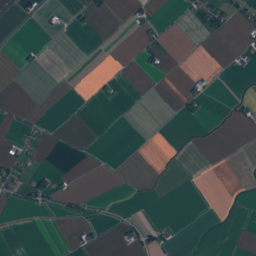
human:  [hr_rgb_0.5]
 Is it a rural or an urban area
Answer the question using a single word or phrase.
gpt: rural

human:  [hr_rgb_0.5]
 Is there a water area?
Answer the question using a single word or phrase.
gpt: yes

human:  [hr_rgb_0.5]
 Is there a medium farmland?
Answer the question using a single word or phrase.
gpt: no

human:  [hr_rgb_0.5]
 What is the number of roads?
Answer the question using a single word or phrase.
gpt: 69

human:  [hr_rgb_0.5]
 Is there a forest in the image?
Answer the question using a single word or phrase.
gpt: yes

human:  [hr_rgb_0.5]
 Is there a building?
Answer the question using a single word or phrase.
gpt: yes

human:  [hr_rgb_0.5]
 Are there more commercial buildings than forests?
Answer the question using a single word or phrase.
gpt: no

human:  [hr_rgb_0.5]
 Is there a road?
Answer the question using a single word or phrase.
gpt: yes

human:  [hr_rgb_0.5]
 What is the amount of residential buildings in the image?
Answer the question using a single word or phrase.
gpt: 287

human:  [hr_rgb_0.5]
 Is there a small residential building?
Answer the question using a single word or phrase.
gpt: yes

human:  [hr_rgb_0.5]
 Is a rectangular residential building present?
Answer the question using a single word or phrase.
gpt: yes

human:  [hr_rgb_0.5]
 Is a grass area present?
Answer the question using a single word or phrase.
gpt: yes

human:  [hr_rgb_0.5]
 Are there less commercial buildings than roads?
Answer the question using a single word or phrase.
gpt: yes

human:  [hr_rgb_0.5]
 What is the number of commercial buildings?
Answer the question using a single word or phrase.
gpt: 2

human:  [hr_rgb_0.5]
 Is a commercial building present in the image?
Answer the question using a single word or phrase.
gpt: yes

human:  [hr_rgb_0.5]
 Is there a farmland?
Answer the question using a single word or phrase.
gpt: yes

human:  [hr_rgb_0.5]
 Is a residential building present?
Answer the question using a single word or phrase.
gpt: yes

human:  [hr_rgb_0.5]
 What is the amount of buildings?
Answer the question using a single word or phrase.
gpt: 290

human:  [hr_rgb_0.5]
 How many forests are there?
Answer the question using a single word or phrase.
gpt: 20

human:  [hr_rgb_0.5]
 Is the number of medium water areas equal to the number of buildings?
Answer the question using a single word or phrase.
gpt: no

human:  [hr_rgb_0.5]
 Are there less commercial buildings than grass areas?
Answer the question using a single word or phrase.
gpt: yes

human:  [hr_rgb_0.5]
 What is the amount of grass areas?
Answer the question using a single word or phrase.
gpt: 46

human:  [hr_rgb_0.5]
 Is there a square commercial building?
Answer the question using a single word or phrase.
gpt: no

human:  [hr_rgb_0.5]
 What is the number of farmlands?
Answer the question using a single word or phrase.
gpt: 72

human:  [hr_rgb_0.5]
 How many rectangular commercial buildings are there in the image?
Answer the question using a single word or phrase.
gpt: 2

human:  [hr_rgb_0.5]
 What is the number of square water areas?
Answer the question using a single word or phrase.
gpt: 1

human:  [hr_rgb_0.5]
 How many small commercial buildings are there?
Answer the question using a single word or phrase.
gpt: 2

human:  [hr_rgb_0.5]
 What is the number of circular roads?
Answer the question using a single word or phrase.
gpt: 0

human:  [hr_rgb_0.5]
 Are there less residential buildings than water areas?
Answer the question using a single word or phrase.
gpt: no

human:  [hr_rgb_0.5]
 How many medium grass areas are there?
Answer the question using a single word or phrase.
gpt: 10

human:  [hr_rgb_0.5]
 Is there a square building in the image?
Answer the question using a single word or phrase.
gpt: yes

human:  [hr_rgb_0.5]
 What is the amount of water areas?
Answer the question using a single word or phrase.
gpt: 13

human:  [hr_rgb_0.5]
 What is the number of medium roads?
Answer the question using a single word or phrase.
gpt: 0

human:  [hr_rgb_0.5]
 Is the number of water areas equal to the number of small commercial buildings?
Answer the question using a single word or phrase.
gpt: no

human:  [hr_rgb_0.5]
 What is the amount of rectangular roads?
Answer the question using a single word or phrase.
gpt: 0

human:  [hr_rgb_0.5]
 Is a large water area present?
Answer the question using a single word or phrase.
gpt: yes

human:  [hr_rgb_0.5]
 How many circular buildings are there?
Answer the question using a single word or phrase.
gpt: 1

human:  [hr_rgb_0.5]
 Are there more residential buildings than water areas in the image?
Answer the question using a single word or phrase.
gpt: yes

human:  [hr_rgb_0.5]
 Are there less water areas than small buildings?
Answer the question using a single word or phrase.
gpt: yes

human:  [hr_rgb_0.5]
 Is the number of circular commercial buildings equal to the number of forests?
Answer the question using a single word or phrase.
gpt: no

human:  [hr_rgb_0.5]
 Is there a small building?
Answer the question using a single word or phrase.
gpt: yes

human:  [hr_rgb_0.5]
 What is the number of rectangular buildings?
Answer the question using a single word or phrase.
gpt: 160

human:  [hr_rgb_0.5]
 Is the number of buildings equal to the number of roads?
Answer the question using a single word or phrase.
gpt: no

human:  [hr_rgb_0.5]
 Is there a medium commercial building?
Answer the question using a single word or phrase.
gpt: no

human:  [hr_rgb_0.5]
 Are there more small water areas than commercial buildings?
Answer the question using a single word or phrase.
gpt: yes

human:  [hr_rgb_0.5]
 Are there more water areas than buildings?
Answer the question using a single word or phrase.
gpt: no

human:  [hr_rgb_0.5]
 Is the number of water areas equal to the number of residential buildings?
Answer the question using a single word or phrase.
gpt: no

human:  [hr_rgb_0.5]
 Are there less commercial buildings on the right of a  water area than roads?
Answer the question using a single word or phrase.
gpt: yes

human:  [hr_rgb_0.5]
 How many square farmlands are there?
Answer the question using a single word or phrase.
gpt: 0

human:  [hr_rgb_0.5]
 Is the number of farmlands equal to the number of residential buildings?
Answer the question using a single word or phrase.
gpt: no

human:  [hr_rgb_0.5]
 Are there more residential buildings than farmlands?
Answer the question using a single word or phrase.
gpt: yes

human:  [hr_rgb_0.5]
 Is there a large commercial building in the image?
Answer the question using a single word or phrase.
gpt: no

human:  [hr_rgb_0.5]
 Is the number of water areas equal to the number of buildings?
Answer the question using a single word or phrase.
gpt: no

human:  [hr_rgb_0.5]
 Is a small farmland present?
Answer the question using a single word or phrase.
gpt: yes

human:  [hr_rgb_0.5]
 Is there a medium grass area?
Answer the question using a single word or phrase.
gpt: yes

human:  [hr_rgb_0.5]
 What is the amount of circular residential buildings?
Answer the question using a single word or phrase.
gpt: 1

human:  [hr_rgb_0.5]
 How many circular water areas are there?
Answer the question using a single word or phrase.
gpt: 1

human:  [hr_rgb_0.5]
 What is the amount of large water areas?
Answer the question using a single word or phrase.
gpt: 4

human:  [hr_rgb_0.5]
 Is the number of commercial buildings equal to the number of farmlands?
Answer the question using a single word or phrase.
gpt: no

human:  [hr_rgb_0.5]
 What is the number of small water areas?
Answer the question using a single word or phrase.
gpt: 4

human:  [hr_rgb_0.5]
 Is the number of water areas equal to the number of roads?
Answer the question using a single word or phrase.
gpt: no

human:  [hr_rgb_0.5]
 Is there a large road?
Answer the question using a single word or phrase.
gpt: no

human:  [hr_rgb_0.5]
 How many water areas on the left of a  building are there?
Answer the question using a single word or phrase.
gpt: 11

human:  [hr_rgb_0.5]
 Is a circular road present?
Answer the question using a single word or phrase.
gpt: no